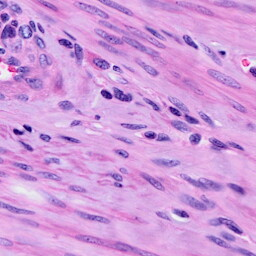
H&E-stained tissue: Cervix